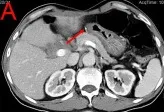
CECT after immunotherapy combined with chemotherapy. (A, B) Tumor condition after six cycles of gemcitabine + S-1 + Tislelizumab in May 2023.
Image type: radiology (ct)